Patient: sex M, age 47
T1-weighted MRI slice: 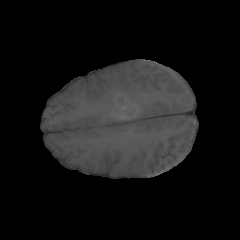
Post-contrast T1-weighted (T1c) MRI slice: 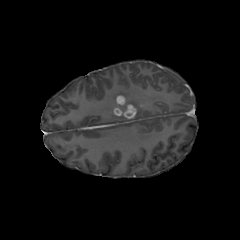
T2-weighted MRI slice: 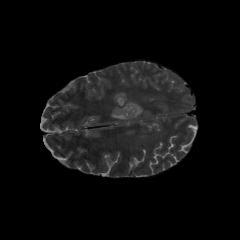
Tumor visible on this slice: yes
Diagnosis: Glioblastoma, IDH-wildtype
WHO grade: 4